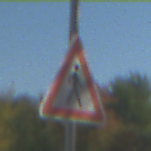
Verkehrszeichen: FussgaengerLinks
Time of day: Midday
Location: Outdoor (Nature)
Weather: Clear
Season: Summer
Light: Natural